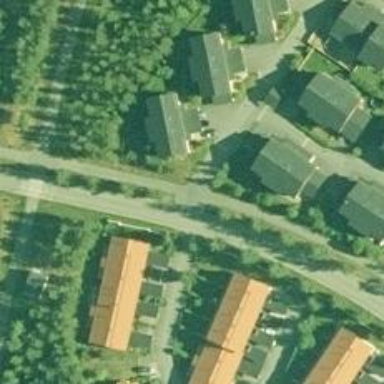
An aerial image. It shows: Asphalt cycleway.